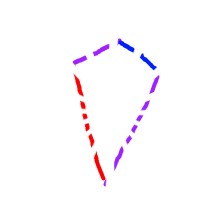
Shape: kite